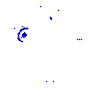
Particle: pion